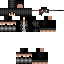
A female human skin with dark skin, wearing brown helmet dressed in a black hoodie and black pants, featuring a closed mouth.